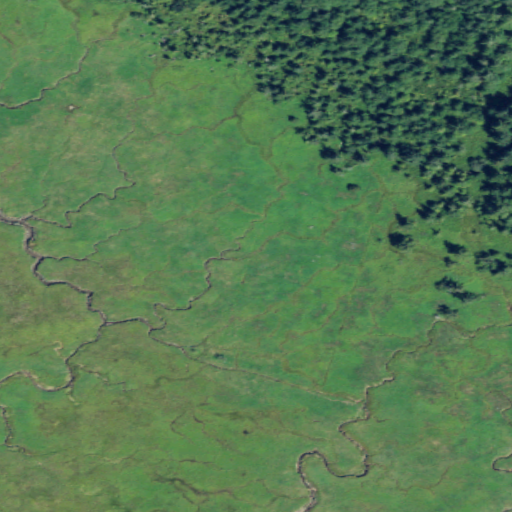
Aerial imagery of plain(s) in Washington named Nemah Flats containing herbaceous wetlands and woody wetlands